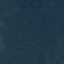
Land use / land cover: Forest